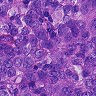
Metastatic tissue present: yes